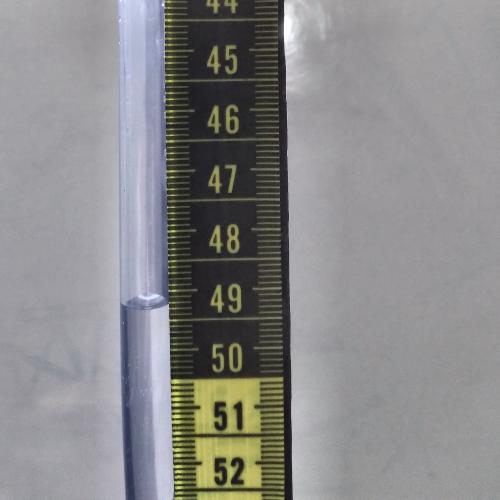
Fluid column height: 49.3 cm